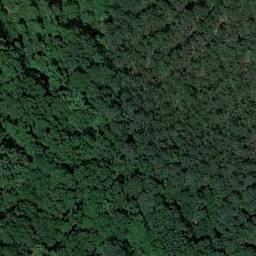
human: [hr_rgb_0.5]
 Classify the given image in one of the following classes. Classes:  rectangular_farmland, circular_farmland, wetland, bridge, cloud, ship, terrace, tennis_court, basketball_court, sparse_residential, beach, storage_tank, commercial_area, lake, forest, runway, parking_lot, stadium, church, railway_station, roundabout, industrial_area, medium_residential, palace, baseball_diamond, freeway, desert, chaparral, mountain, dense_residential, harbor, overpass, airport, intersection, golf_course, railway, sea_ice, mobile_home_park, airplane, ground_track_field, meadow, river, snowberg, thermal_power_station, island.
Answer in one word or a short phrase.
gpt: forest